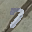
Label: 7